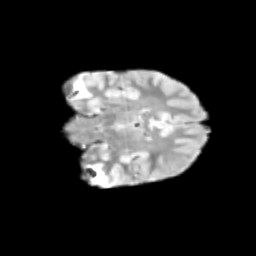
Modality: T2w
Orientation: coronal
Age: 11
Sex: male
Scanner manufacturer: siemens
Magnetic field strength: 3 T
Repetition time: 3.8 s
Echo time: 0.07 s